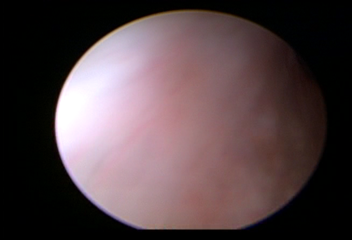
Modality: WLC
Class: Normal mucosa
Bladder cancer association: No